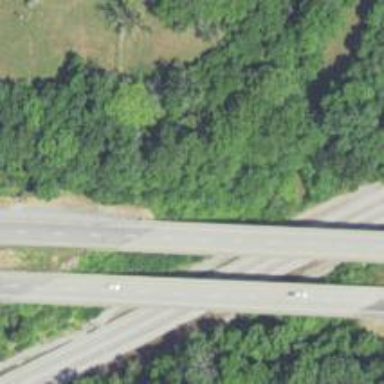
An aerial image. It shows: Bridge over motorway.